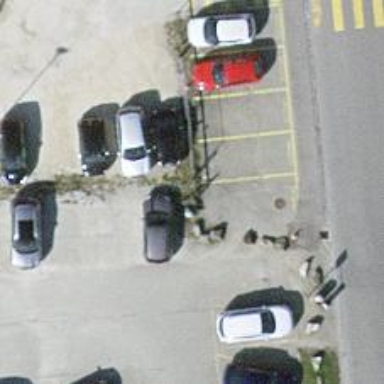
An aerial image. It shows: Block barrier.